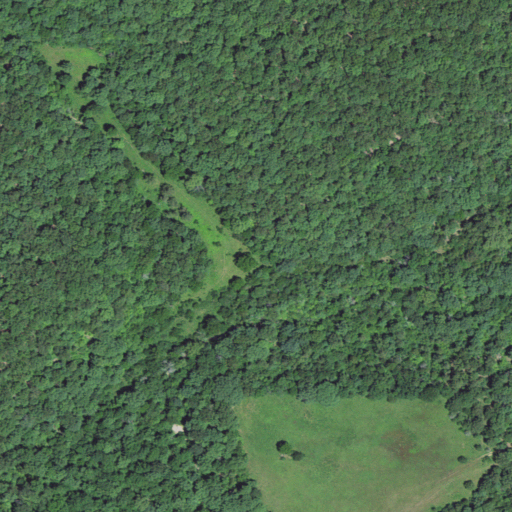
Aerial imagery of valley in Missouri named Walters Hollow containing deciduous forest and pasture